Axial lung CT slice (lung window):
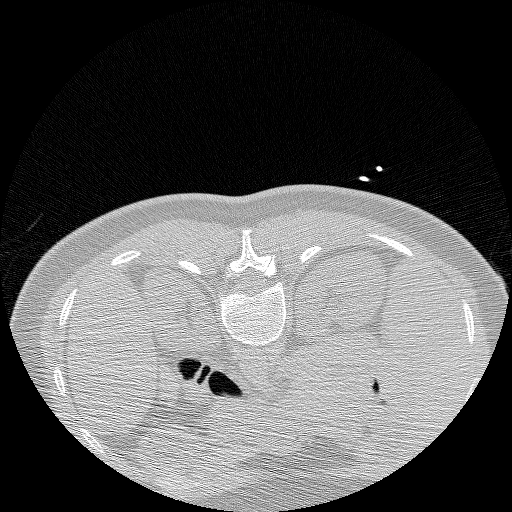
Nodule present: no